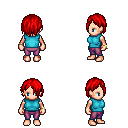
a pixel art fantasy rpg character, female body template, human, light skin, teal sleeveless shirt, magenta pants, red bangs hairstyle, bracelets, four views (front, back, left, right), 2x2 character sprite sheet, small pixel art, hard edges, no anti-aliasing